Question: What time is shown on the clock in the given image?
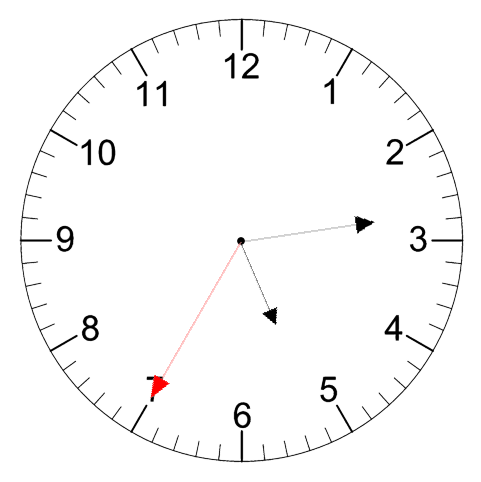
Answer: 05:13:35